Question: I'm displaying three property values (option.primary_line, option.city, option.state, and option.zip_code) from state in the autocomplete suggestions; however, I'm trying to display only the option.primary_line value in the textarea when an option from the list is selected. I've tried setting the option.primary_line value to state and adding it as a value (tried defaultValue as well) to the textarea to no avail. What am I missing?
'''
<Autocomplete
id="combo-box-demo"
options={addressSuggestions}
getOptionLabel={(option) =>
'${option.primary_line}, ${option.city}, ${option.state} ${option.zip_code}'
}
onInputChange={handleAddressLookup}
freeSolo={true}
renderInput={(params) => (
<TextField
{...params}
variant="outlined"
fullWidth
/>
)}
/>
'''

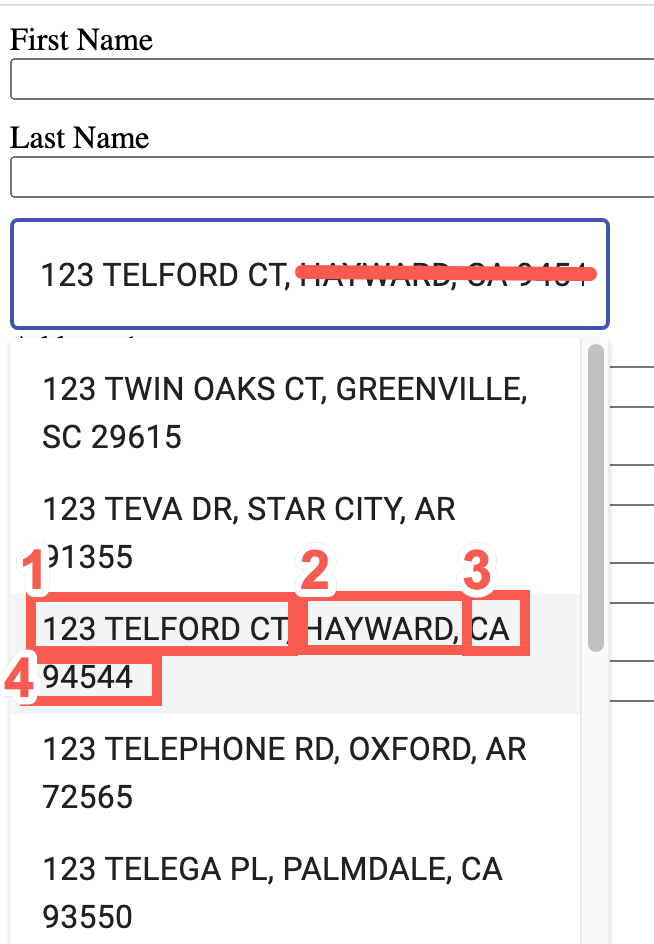
Answer: You should use 'renderOption' instead, and in 'getOptionLabel' return the value you want to be assigned to the input
'''
<Autocomplete
...
renderOption={(option) =>
'${option.primary_line}, ${option.city}, ${option.state} ${option.zip_code}'
}
getOptionLabel={(option) => option.primary_line}
...
/>
'''